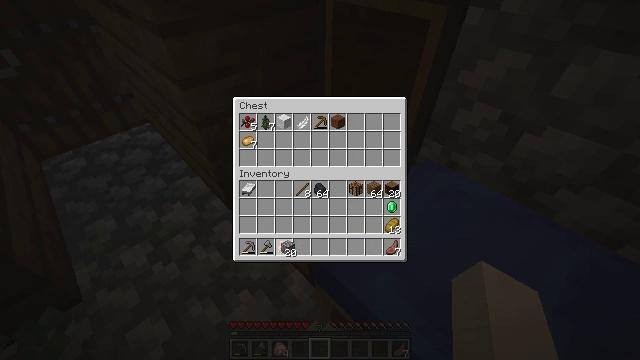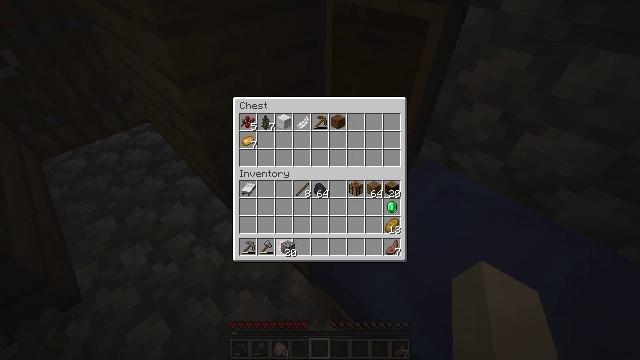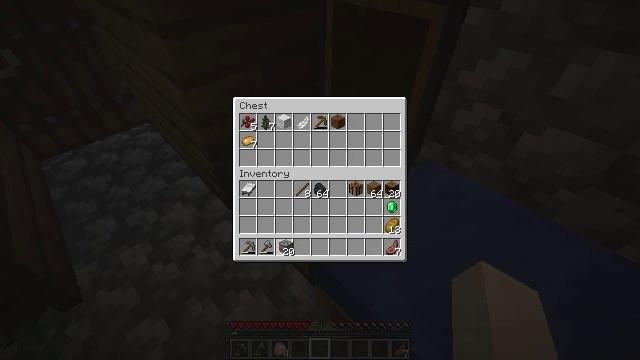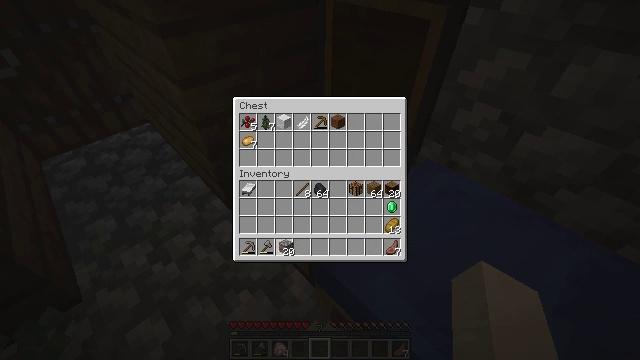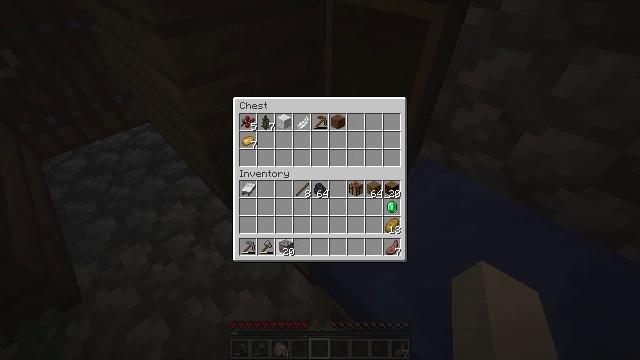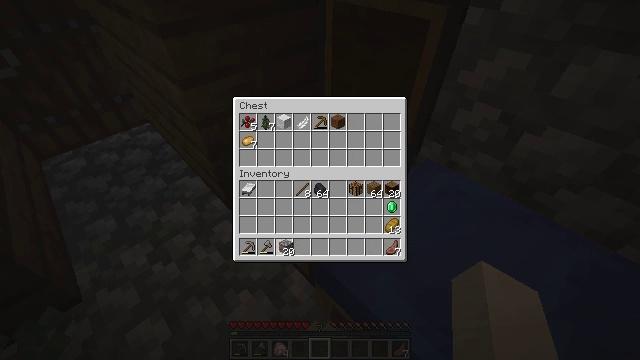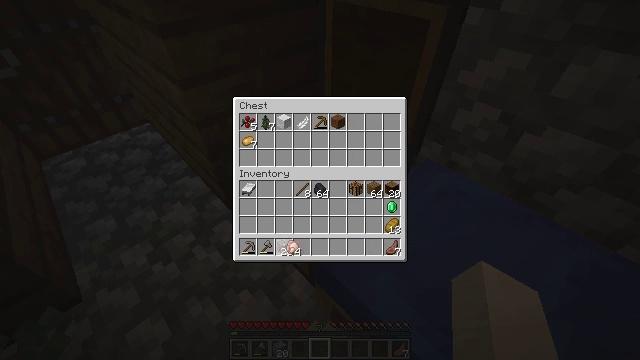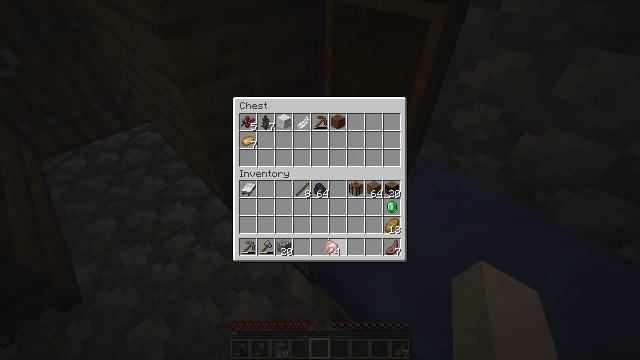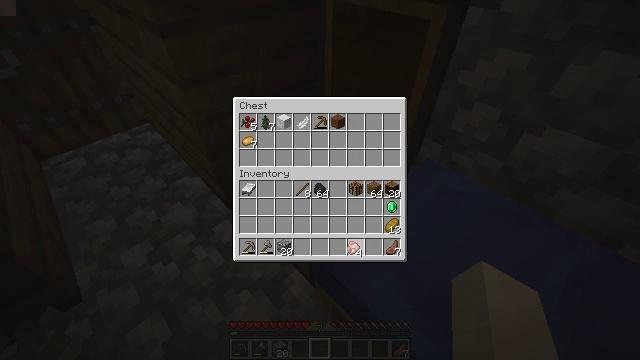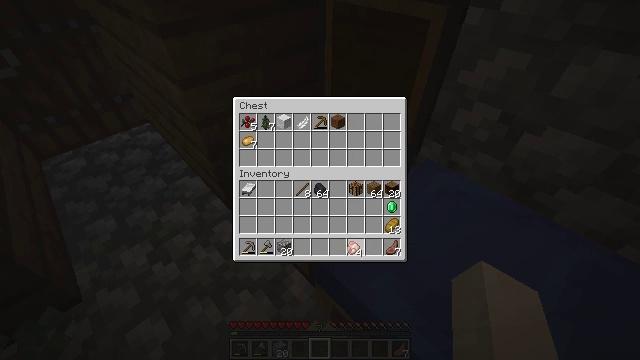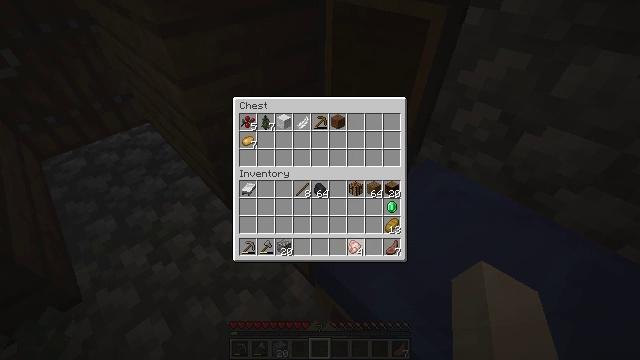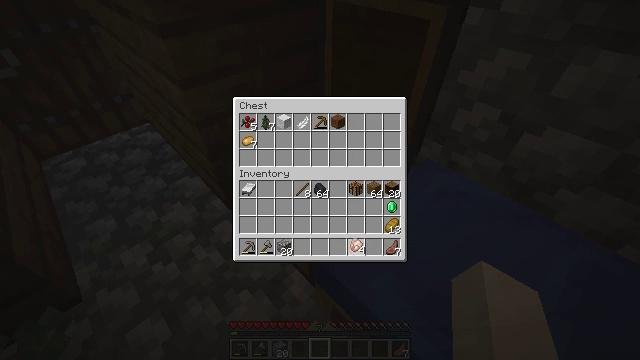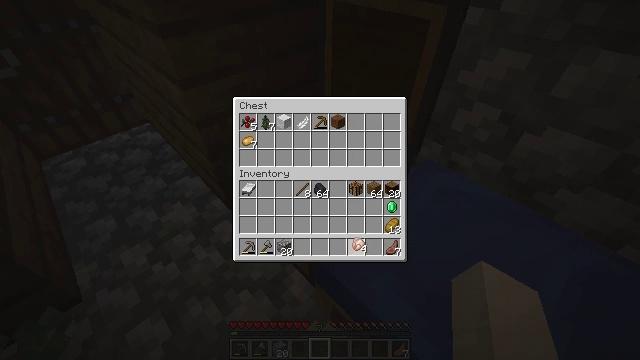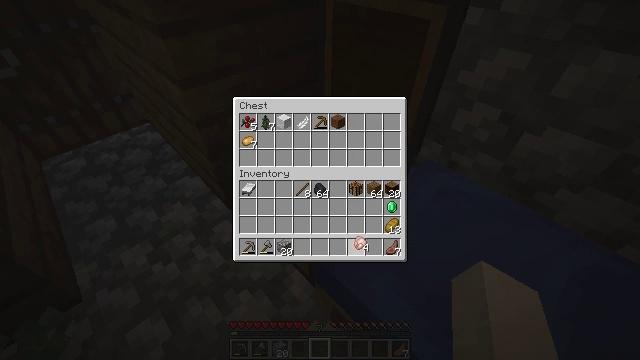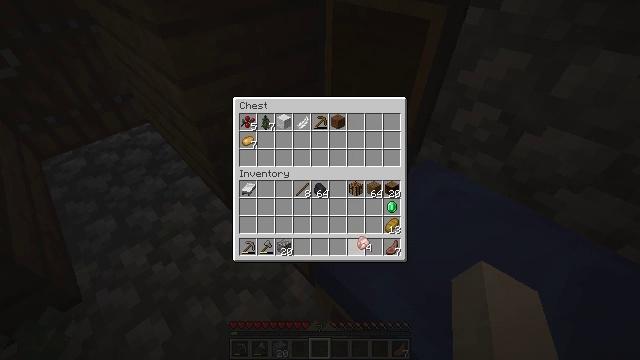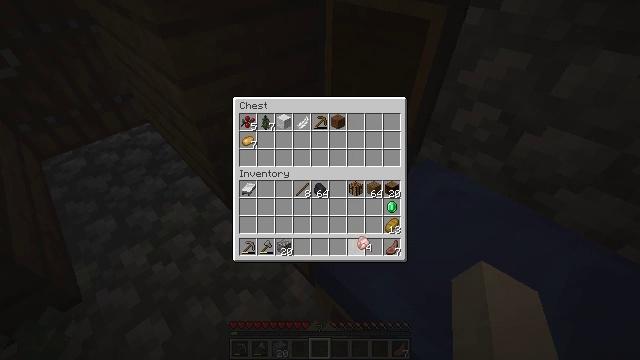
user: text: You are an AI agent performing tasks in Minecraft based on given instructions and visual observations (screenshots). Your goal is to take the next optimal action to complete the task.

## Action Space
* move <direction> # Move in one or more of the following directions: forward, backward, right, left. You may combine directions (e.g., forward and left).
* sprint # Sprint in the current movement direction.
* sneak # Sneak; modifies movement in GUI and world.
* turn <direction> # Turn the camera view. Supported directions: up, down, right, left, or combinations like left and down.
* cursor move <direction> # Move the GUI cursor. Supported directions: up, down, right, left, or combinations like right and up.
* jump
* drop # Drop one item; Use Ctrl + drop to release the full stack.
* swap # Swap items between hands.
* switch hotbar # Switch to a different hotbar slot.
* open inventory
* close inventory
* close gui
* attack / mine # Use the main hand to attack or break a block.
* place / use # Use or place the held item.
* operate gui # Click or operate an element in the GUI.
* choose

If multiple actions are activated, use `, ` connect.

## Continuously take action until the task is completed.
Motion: motion action
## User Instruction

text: Turn raw porkchop into a cooked porkchop using a furnace.
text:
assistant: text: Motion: no_op
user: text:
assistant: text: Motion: no_op
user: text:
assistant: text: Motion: no_op
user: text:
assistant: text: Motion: operate gui
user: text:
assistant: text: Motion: operate gui
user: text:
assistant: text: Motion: no_op
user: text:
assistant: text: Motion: cursor move right
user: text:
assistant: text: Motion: cursor move right
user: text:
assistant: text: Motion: no_op
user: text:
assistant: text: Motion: no_op
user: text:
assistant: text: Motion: no_op
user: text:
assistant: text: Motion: no_op
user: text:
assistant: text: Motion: no_op
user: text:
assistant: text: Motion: no_op
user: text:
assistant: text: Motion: operate gui
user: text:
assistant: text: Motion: operate gui
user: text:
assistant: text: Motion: operate gui
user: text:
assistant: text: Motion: no_op
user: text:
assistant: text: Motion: no_op
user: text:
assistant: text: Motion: no_op
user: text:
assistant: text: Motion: no_op
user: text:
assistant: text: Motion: no_op
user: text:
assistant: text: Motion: close gui
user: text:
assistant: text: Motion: turn left
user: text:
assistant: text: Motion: turn left
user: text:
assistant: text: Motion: turn left and up
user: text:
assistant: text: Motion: turn left and up
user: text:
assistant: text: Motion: move forward, turn left and up
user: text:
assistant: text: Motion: move forward, turn left and up
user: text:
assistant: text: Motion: move forward